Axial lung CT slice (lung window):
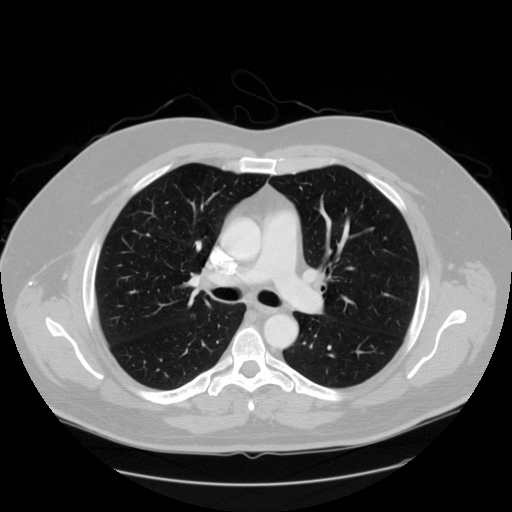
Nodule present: no